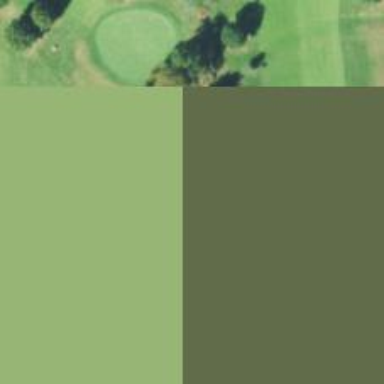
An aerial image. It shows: Pathway for golfing.